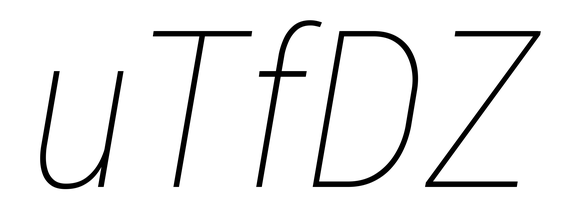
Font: Roboto-Italic_Condensed_Thin_Italic